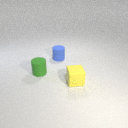
small blue rubber cylinder behind small yellow rubber cube